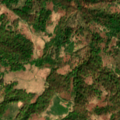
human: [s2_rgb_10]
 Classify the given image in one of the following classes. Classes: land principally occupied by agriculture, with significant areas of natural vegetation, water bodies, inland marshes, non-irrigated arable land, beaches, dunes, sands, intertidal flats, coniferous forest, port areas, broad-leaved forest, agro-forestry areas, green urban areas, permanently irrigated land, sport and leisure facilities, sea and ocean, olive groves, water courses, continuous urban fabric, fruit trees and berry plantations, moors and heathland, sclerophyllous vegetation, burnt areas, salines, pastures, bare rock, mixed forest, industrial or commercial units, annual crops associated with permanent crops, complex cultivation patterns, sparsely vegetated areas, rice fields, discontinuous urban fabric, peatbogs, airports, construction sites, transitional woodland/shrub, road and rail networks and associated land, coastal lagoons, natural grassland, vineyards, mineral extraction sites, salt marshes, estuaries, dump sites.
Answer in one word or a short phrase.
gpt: land principally occupied by agriculture, with significant areas of natural vegetation, broad-leaved forest, natural grassland